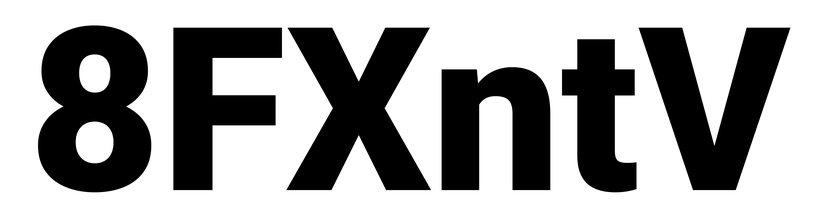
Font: Roboto_Black